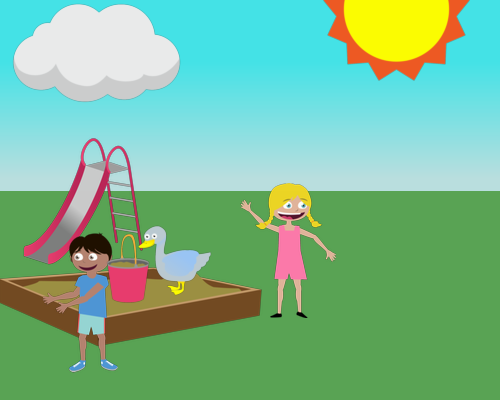
A bright sun shines on the right, with a large cloud partially on the left. A girl smiles on the left, reaching out, her ponytail touching the edge, about one-third from the bottom. Next to her is a boy smiling and reaching out, with a small slide behind him on the grass and a large duck facing left near a sandbox in the center.